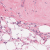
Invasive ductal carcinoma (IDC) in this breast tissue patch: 0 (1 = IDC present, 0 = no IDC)